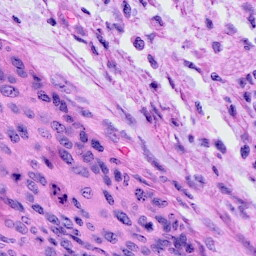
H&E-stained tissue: Cervix